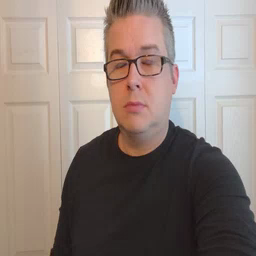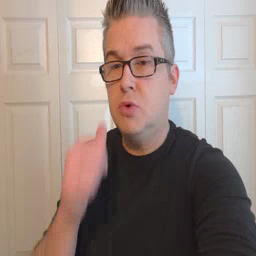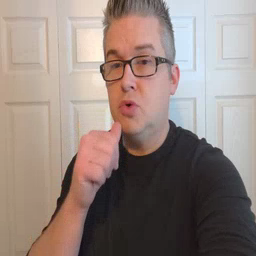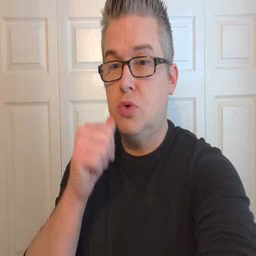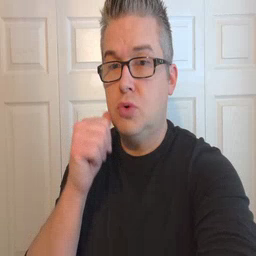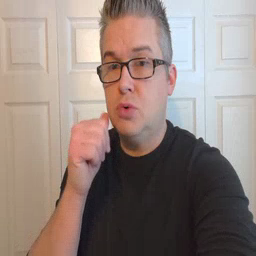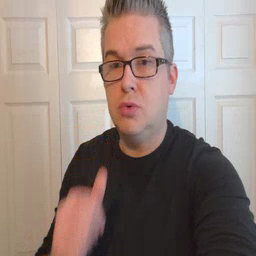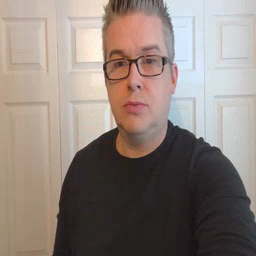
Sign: girl